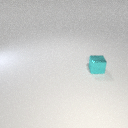
small cyan metal cube